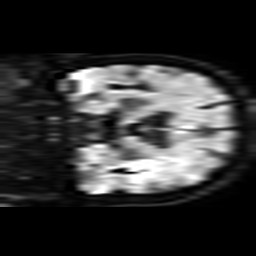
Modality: TRACE
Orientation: coronal
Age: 78
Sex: male
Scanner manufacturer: philips
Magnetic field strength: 3 T
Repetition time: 3.334 s
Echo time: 0.076 s